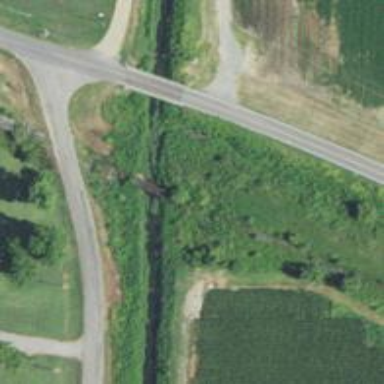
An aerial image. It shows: Disused railway bridge.